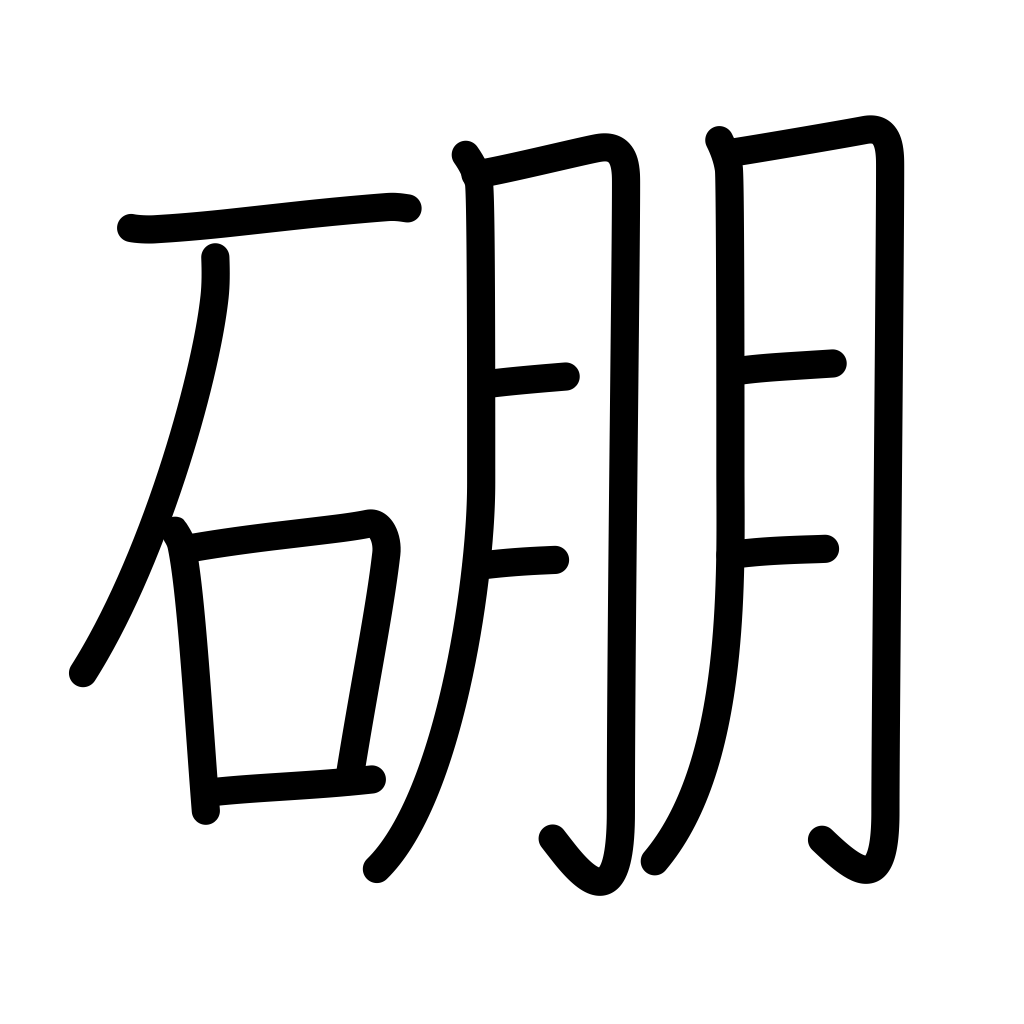
Meaning: sound of stones struck together, boron